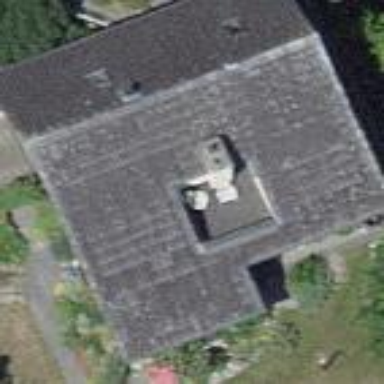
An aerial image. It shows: Residential building.